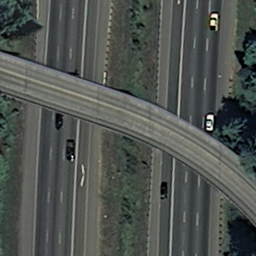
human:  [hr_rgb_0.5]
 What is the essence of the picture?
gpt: overpass